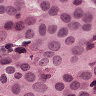
Metastatic tissue present: yes